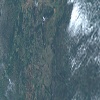
Label: land